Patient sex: M
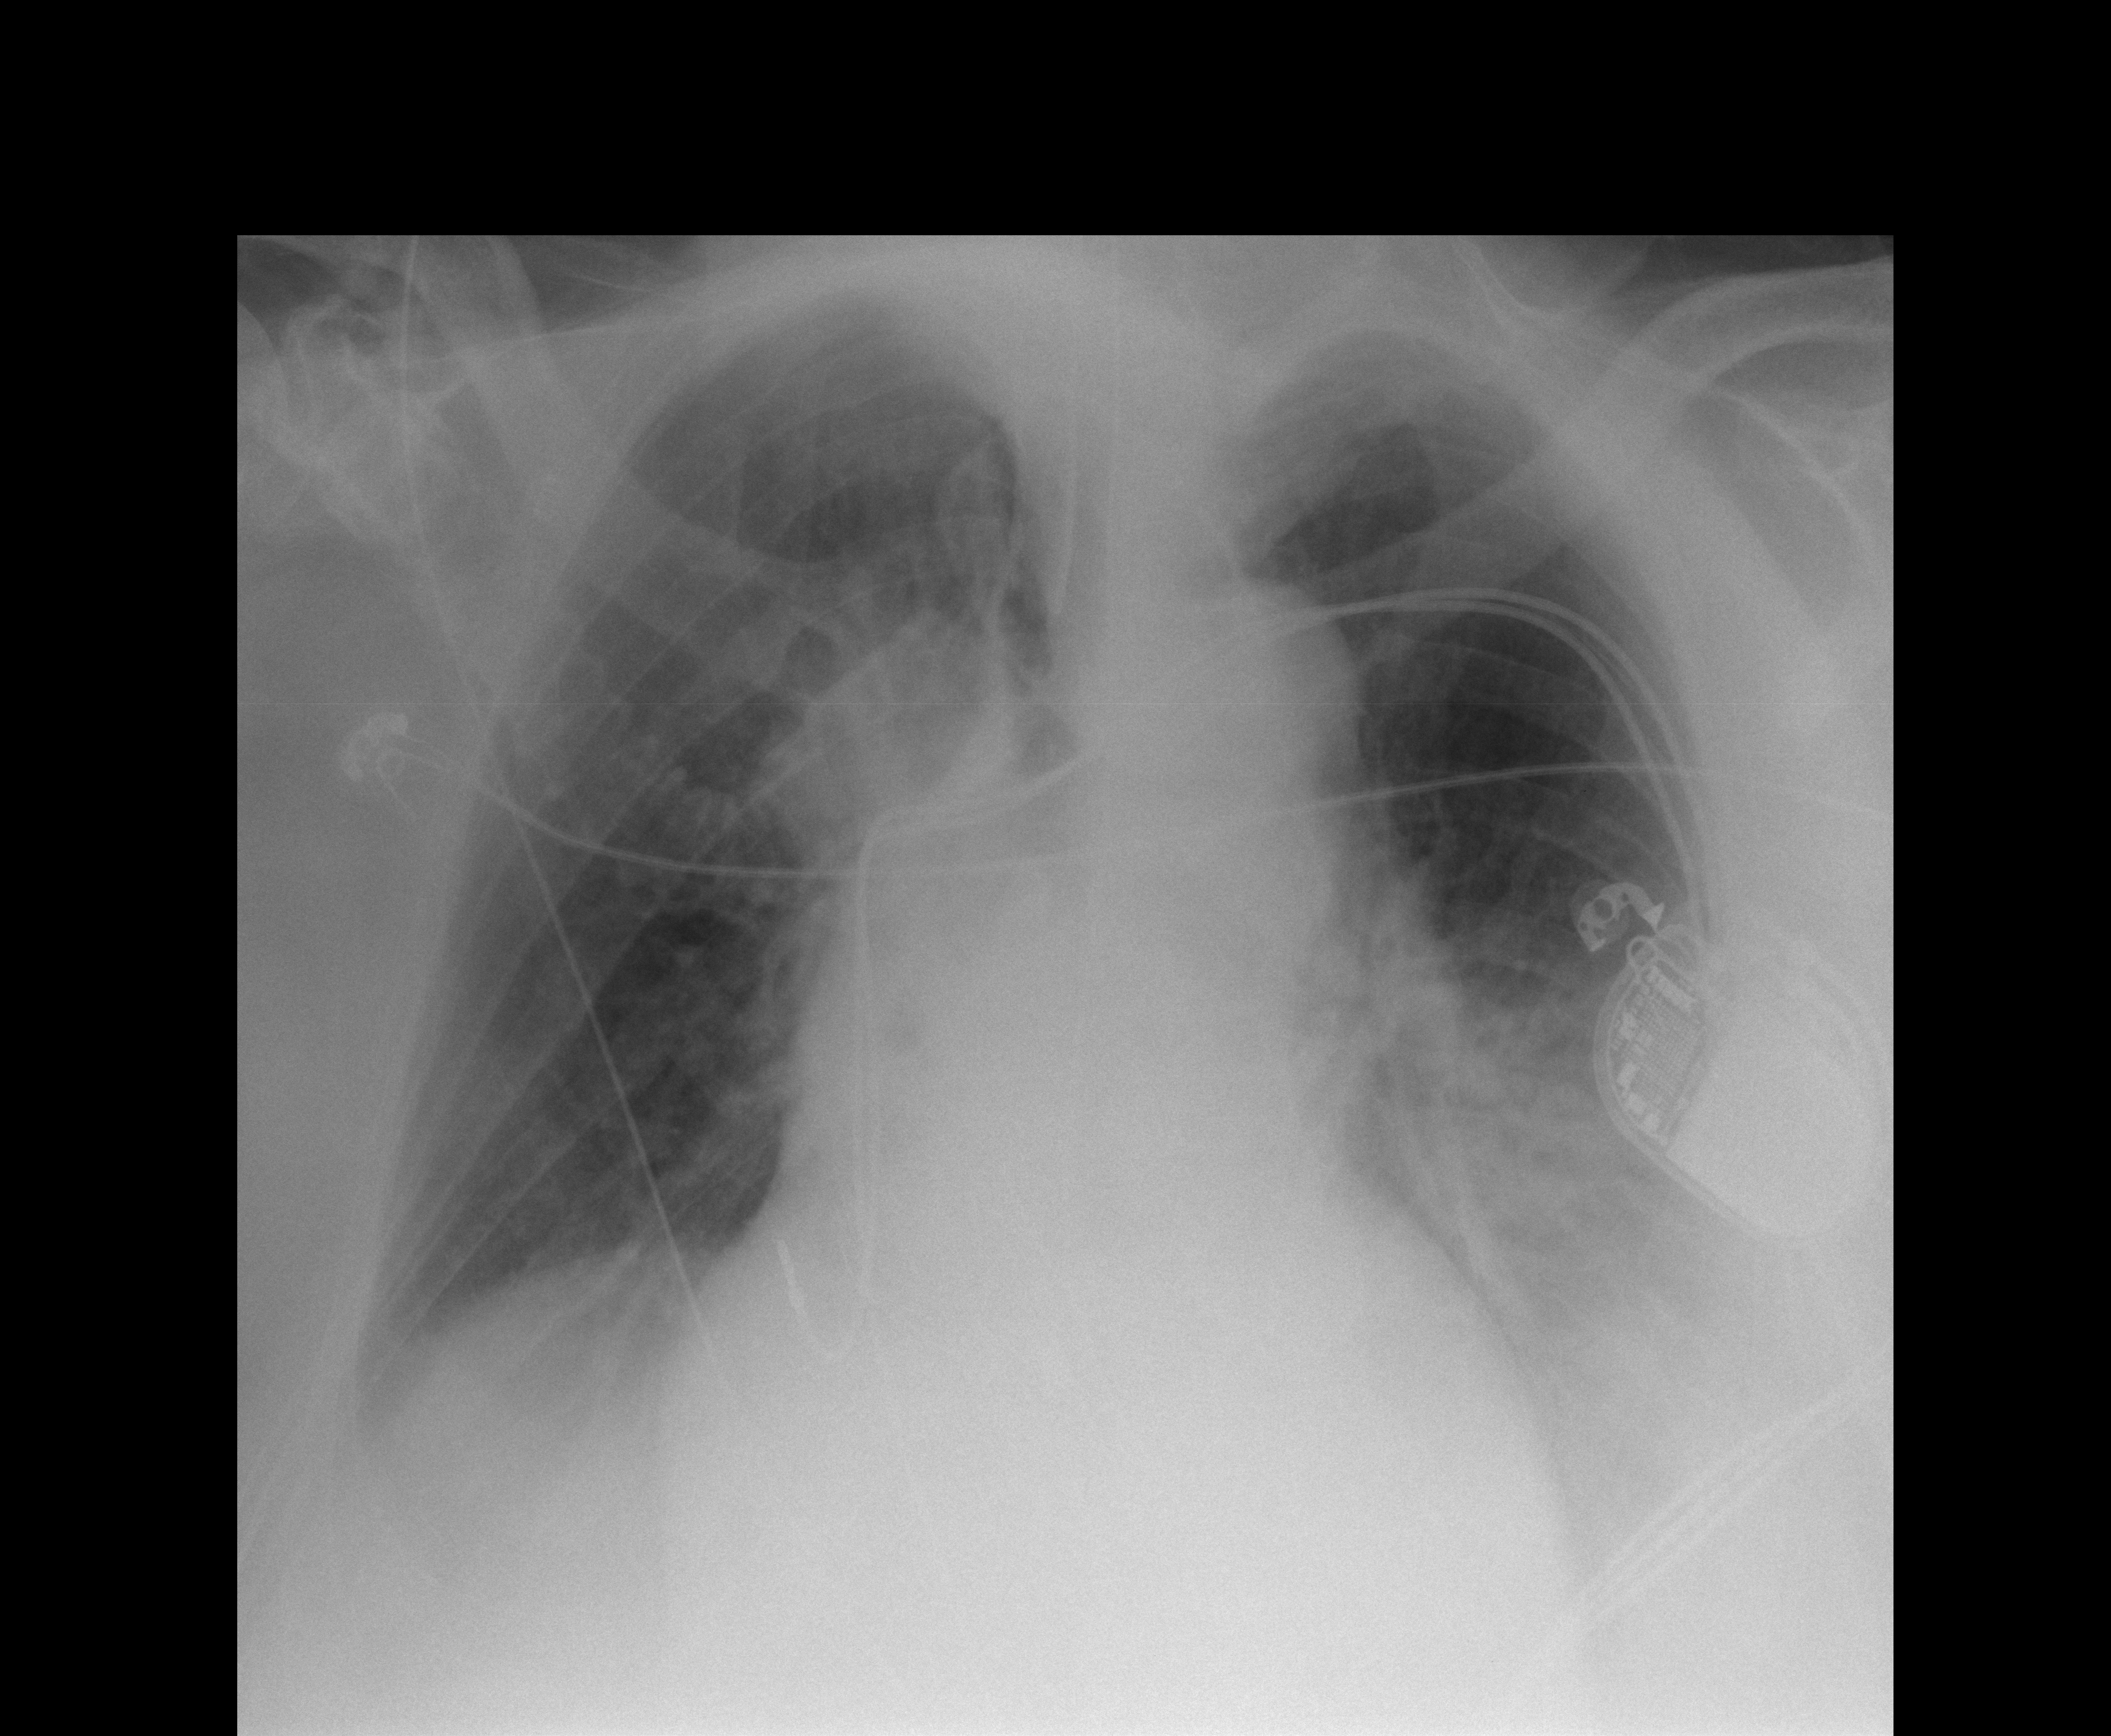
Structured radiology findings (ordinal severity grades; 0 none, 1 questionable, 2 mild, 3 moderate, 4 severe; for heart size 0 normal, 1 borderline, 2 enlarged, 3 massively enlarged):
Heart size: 2
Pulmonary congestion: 2
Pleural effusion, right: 2
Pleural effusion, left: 3
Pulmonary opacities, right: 0
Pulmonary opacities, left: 2
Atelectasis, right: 2
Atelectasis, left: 3